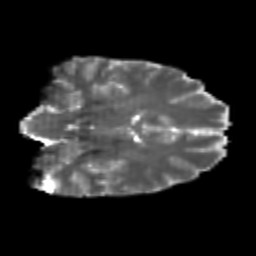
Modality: T2w
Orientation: coronal
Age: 22
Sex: female
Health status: healthy
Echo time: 0.074 s